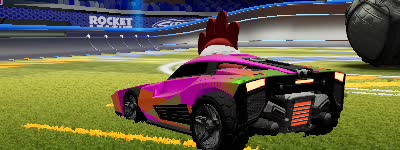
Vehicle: breakout